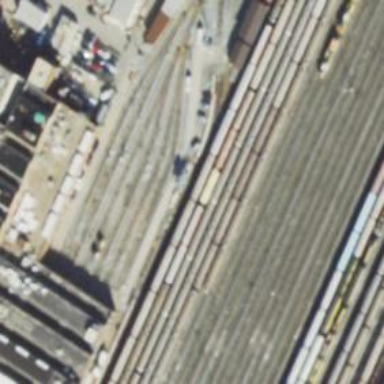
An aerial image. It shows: Electrified rail service yard.